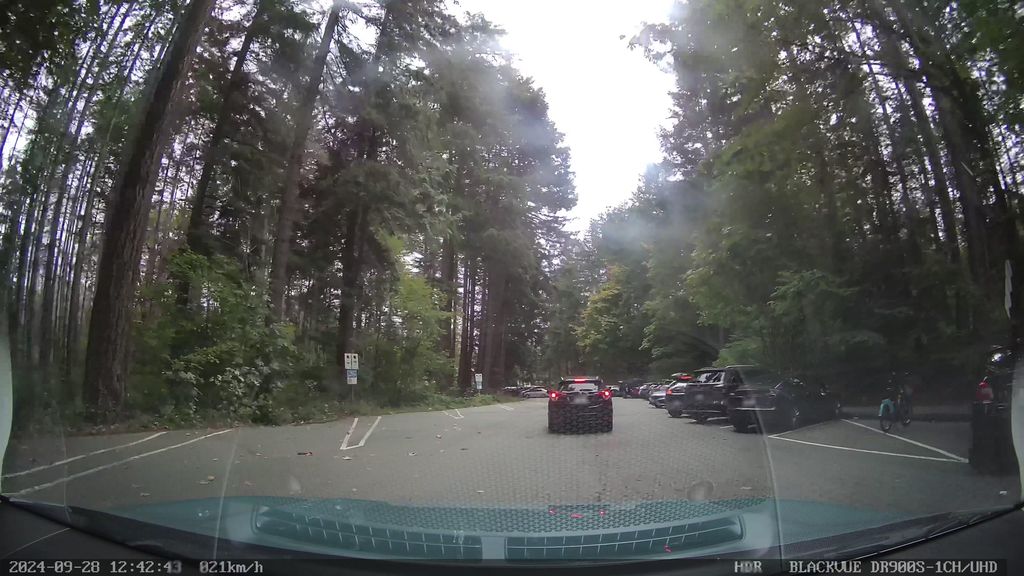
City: vancouver